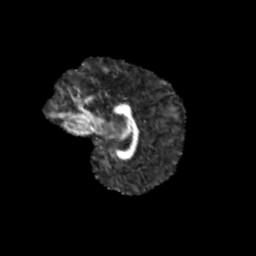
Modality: FA
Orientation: sagittal
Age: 12
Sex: female
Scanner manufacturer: siemens
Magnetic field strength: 3 T
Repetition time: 3.8 s
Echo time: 0.07 s